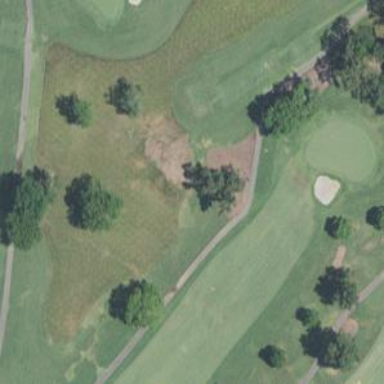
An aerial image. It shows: Golf rough area.